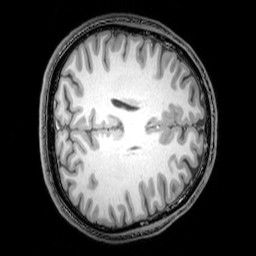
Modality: T1w
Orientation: axial
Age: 20
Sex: male
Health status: healthy
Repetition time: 0.081 s
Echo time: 0.037 s